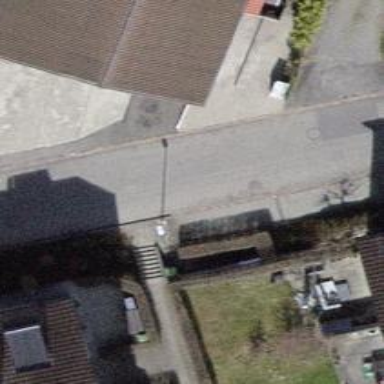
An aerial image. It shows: Road with steps.